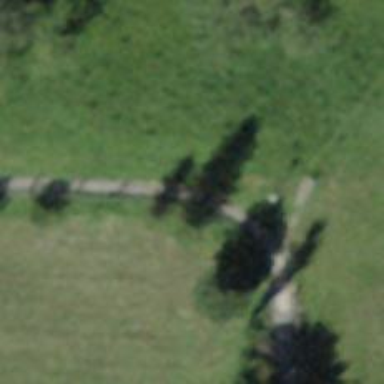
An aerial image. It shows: Path surfaced with fine gravel.